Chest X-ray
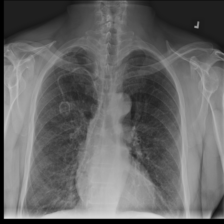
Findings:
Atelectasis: negative
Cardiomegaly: negative
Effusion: negative
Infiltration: negative
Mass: negative
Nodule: negative
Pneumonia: negative
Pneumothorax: negative
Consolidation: positive
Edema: negative
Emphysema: negative
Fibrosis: negative
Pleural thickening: negative
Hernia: negative